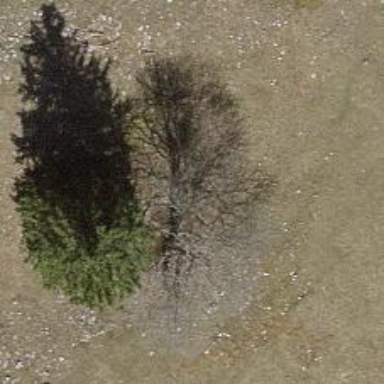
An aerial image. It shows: Single tag "natural: tree."